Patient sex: M
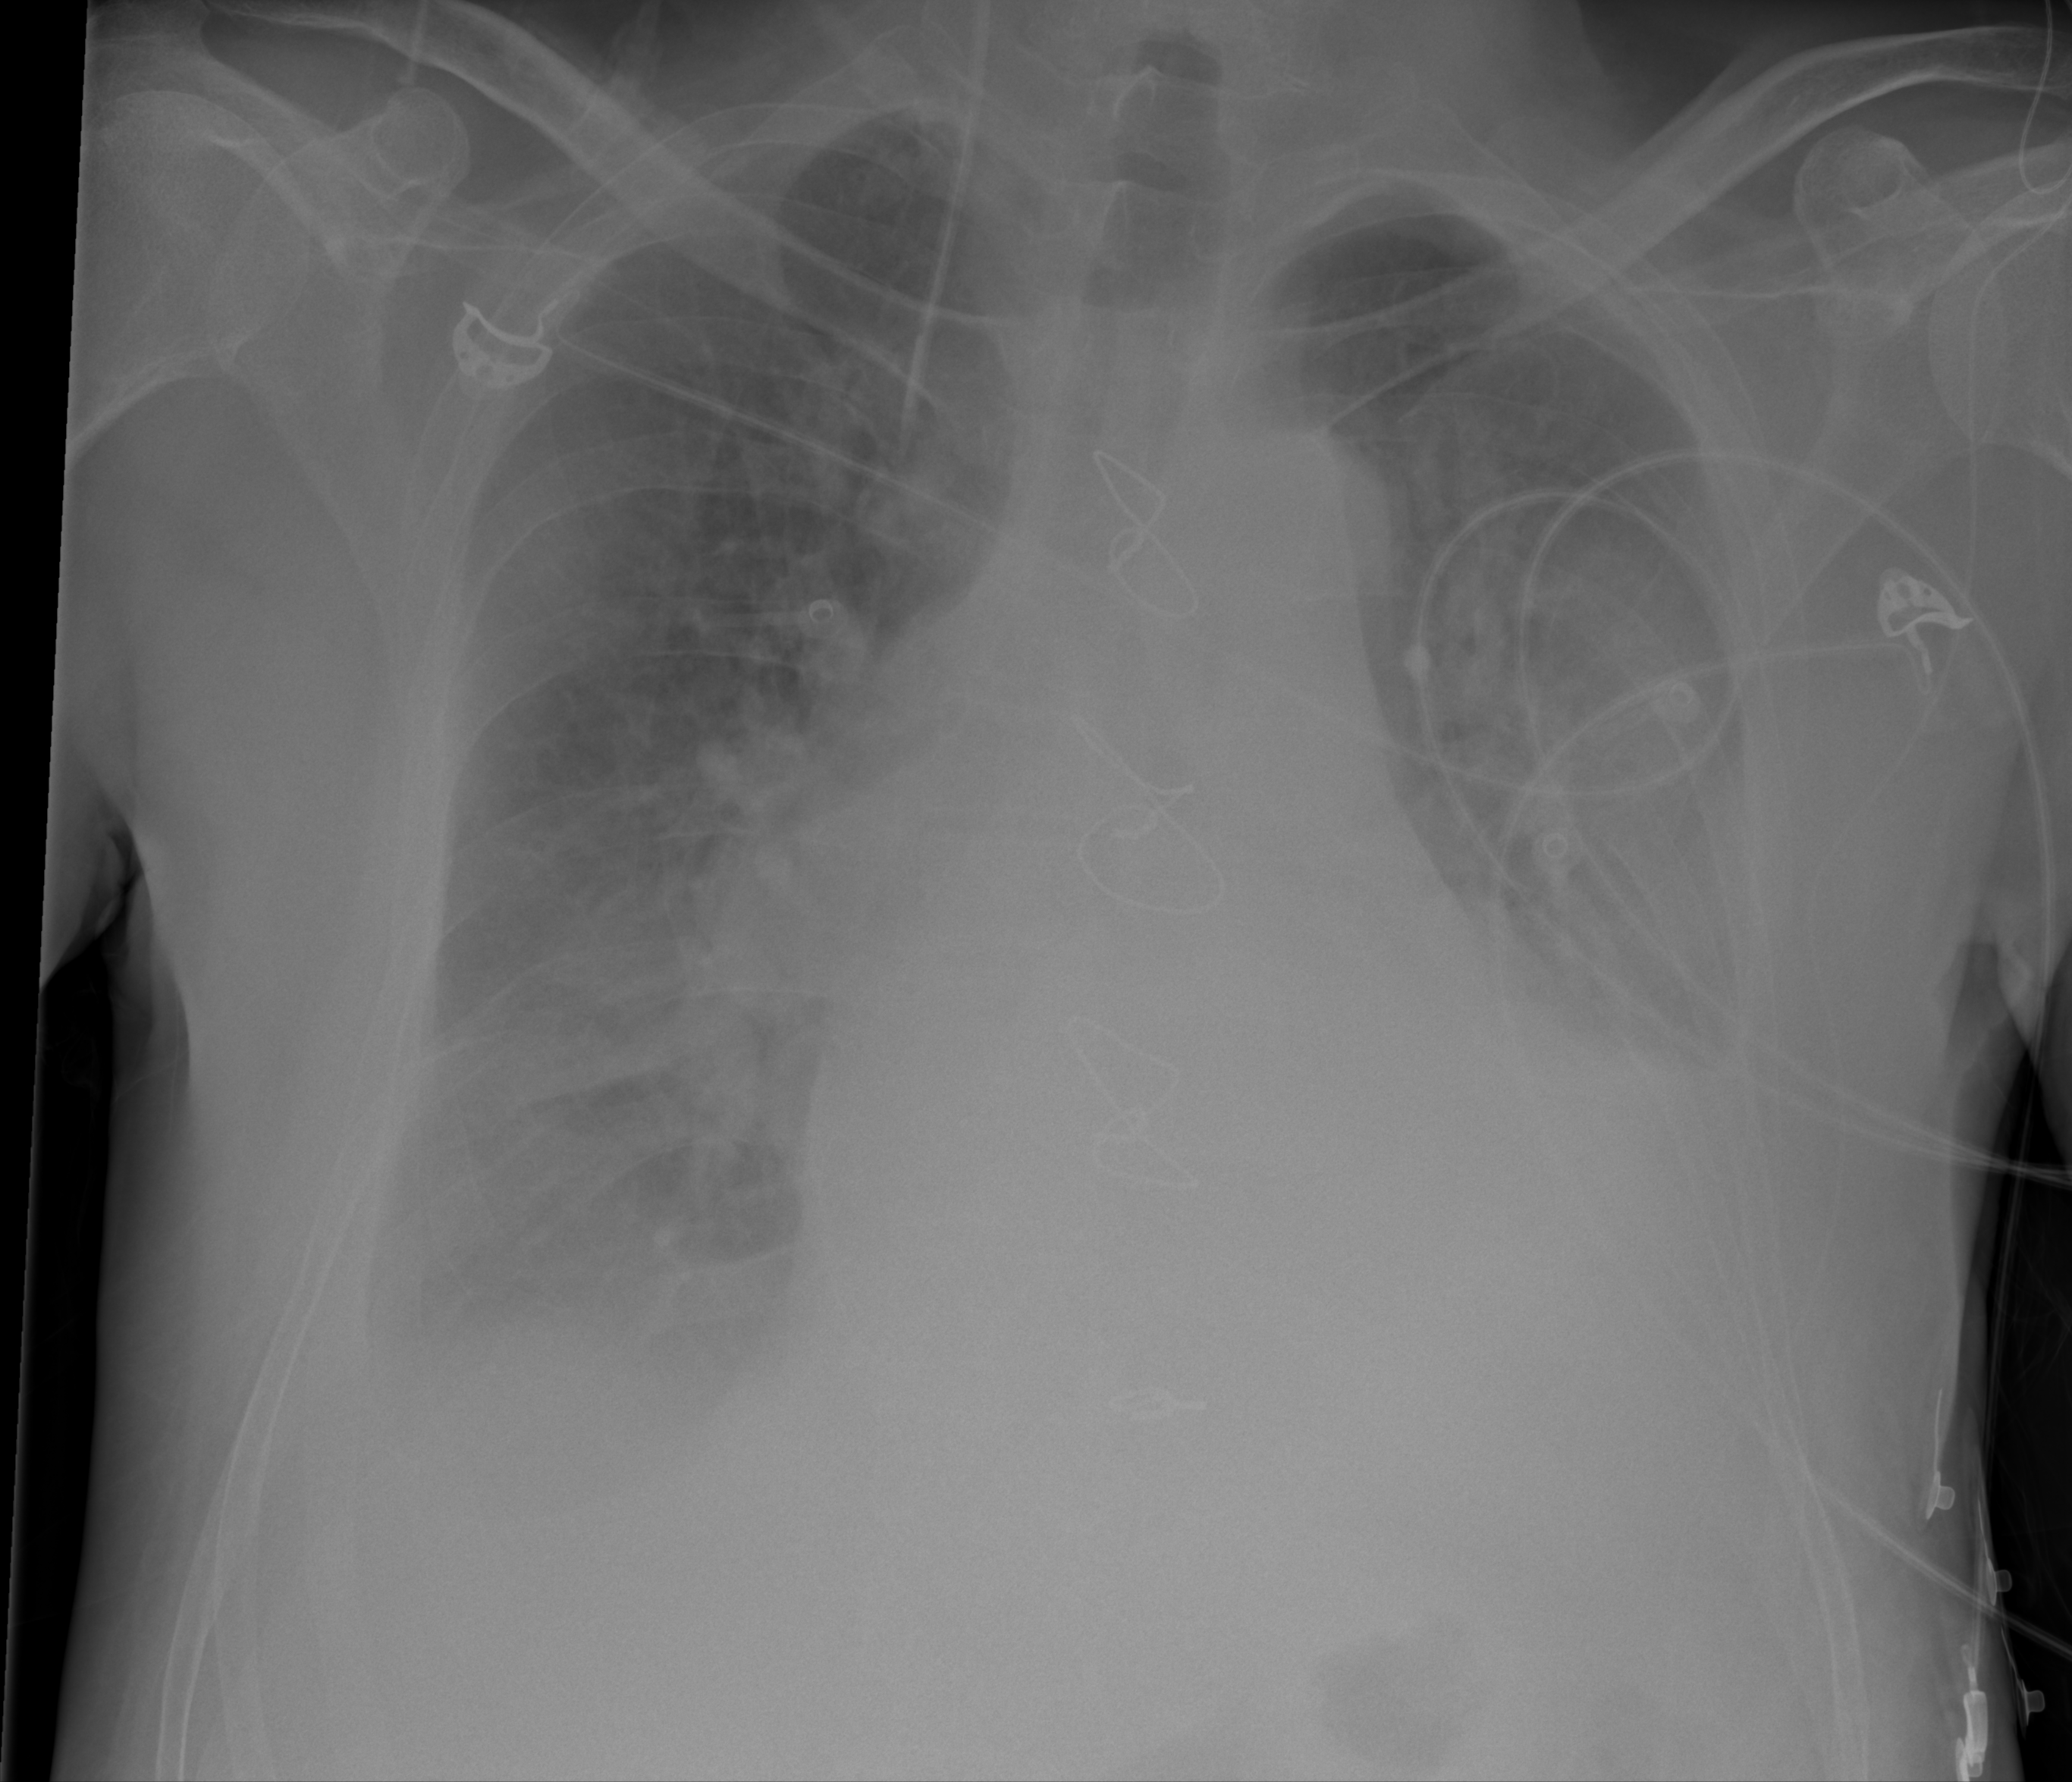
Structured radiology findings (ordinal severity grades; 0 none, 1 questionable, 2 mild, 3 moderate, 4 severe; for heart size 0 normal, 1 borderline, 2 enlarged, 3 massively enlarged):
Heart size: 2
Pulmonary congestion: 2
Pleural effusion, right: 3
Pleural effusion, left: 3
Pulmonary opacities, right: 2
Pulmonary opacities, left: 2
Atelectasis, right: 2
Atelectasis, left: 2